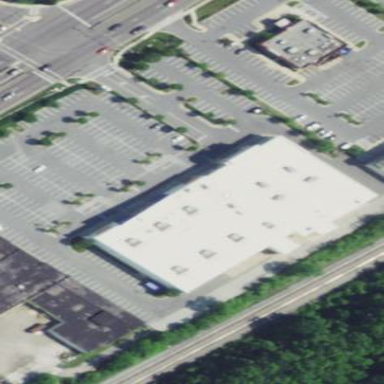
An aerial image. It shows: Retail building housing furniture shop.